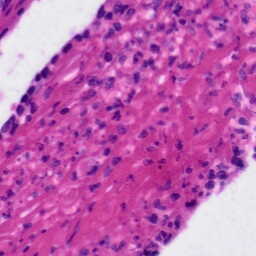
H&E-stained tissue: Tonsil